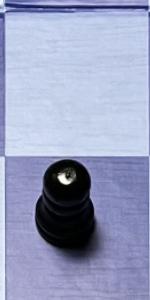
Label: Pawn_Black